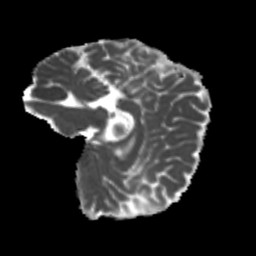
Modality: MD
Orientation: sagittal
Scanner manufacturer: siemens
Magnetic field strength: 3 T
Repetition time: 4 s
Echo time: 0.0594 s